Question: I know, I confused you.
I have this data:

For the three items that are NULL, I need to:
1. Add them (1828.94 + 772.90 + 0.00).
2. Split this total among each ItemID evenly and proportionally based on quantity for each.
Note that there are ItemIDs that are the same but this is OK.
Basically the end result will be the same columns without the 3 rows that have ItemID = NULL and the Amount column will be increased by some because I'm splitting the amount among the ItemIDs.
I'm having a really hard time doing this without having to do a bunch of loops.
Can anyone give me a hand?
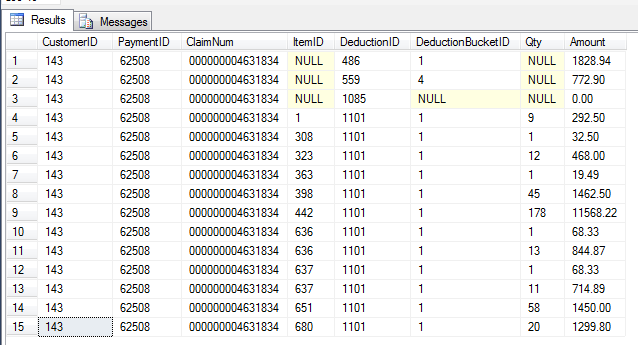
Answer: You can get the apportioned amount with this query:
'''
select t.*,
x.AmountToSplit * t.qty / x.TotalQty as AmountToAdd
from t cross join
(select sum(case when itemId is null then amount end) as AmountToSplit,
sum(case when itemId is not null then Qty end) as TotalQty
from t
) x
where t.itemId is not null;
'''
If you actually want to update the amounts, then use this as an updatable CTE:
'''
with toupdate as (
select t.*,
x.AmountToSplit * t.qty / x.TotalQty as AmountToAdd
from t cross join
(select sum(case when itemId is null then amount end) as AmountToSplit,
sum(case when itemId is not null then Qty end) as TotalQty
from t
) x
where t.itemId is not null
)
update toupdate
set Amount = Amount + AmountToAdd;
'''